Question: I'm trying to get the Facebook logo next to the photo of the store, but it just doesn't work..

Here is some of my HTML & CSS code
HTML
'''
<!DOCTYPE html>
<html>
<head>
<title>Menz store</title>
<meta charset="utf-8">
<link rel="stylesheet" type="text/css" href="Main.css"/>
</head>
<body>
<header>
<img src="images/MenzHeader2.jpg" alt="De logo van Menz"/>
</header>
<table>
<h1>Locaties van de Men<span class="menz">z</span> store's</h1>
<tr>
<th><h3>Stad:</h3></th>
<th></th>
<th><h2>Antwerpen</h2></th>
<th></th>
<th><h2>Schaarbeek</h2></th>
</tr>
<tr>
<td>Straat:</td>
<td></td>
<td>Offereande 9 & 71</td>
<td></td>
<td>Chaussee de waterloo</td>
</tr>
</table>
</br>
<img src="images/MenzStore.jpg" alt="Menz winkel" class="Menz1"/>
<div id="TwitterAndInsta">
<!---->
<a href="https://twitter.com/MenzStore">
<img src="images/Twitter2.jpg" alt="Logo van twitter" id="twitterLogo">
</a>
<a href="http://instagram.com/menzstore">
<img src="images/instagram.png" alt="Logo van Instagram" id="instagramlogo">
</a>
</div>
<div id="Facebook">
<a href="https://www.facebook.com/menzstore">
<img src="images/Facebook.jpg" alt="Logo van Facebook"/></a>
</div>
</body>
</html>
'''
CSS
'''
body {
text-align: center;
float: left;
margin-left: 18%;
background: #F2F2F2;
}
header {
height:305px;
width: 800px;
margin-top: 5%;
margin-bottom: -10%;
margin-left: 10%;
}
table {
margin-left: 27%;
width: 400px;
line-height: 0px;
}
img.menz1 {
display: block;
margin-right: auto;
margin-left: auto;
}
span.menz {
color: darkblue;
}
div#TwitterAndInsta a img {
width:250px;
height: 250px;
float: left;
margin-left: -49%;
margin-top:4444444444444444444%;
position: fixed;
}
div#TwitterAndInsta a img#twitterLogo {
margin-top:-43%;
}
div#TwitterAndInsta a img#instagramlogo {
margin-top: -63%;
}
div#Facebook img {
height: 250px;
width:250px;
margin-right: -20%;
float: right;
}
'''
If you want more information, let me know please :)
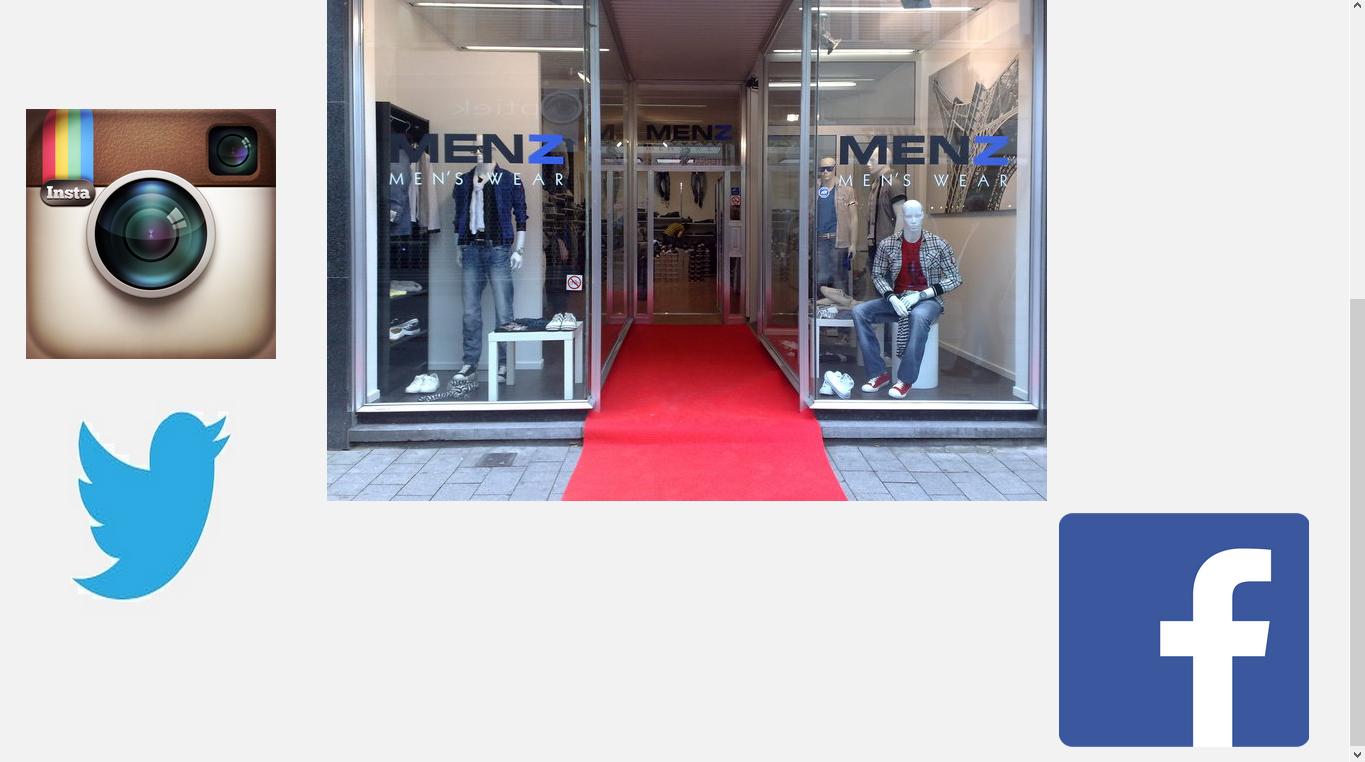
Answer: move #facebook div ABOVE the image, now it's floating right after the image so it ends up below it
it's not clear the expected result anyway, maybe you need some margins or something else